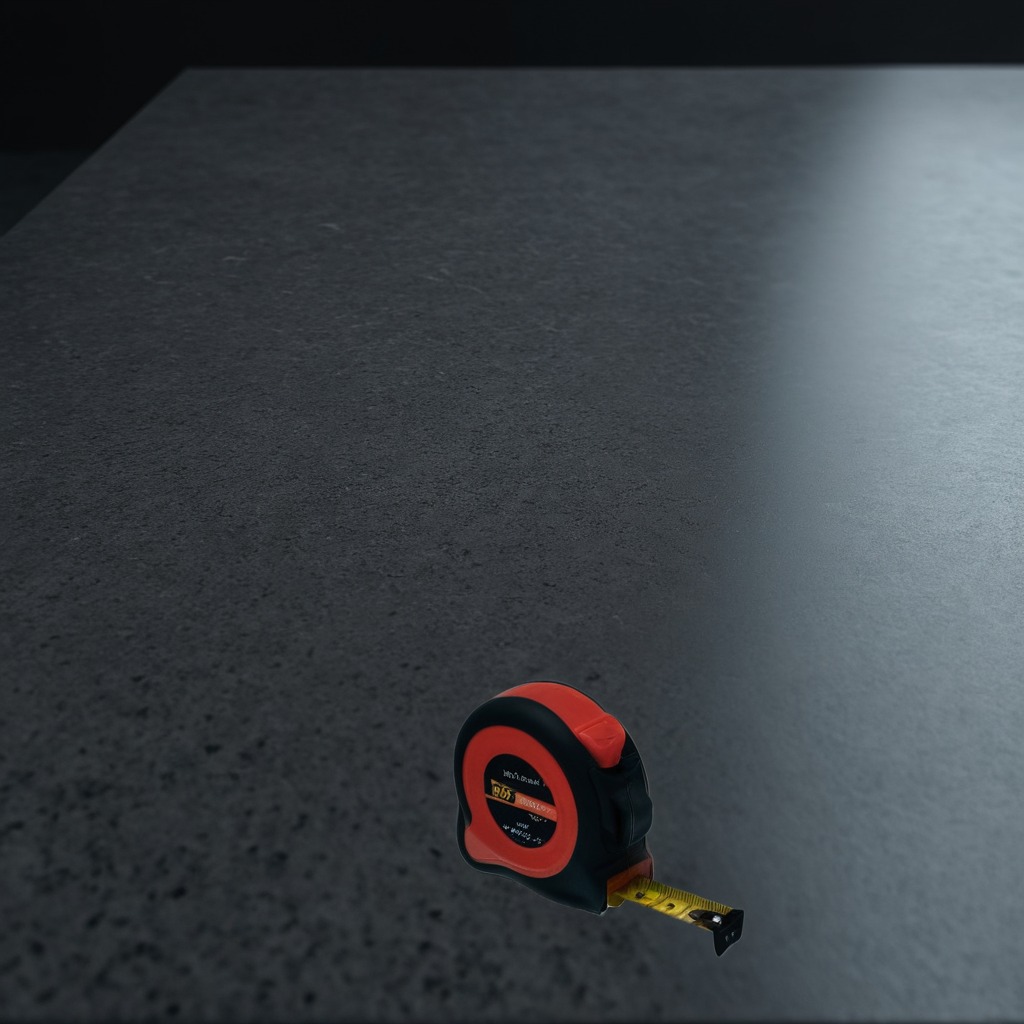
A measuring tape lies on a clean granite table inside a workshop at night dim ambient light soft shadows worn but